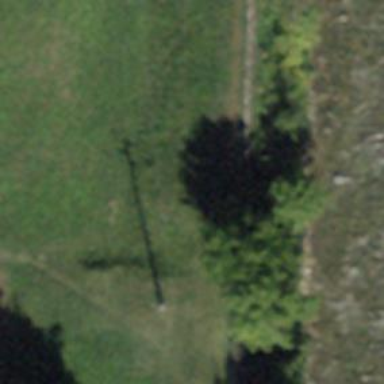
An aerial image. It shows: Grassy path with very horrible smoothness.